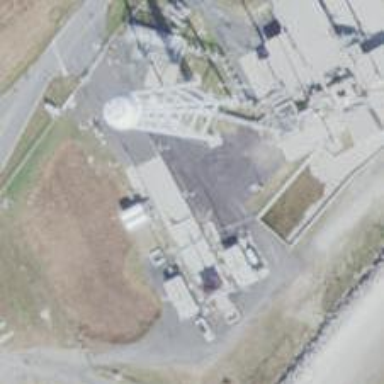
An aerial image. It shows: Mast structure.